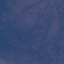
Land use / land cover class: HerbaceousVegetation